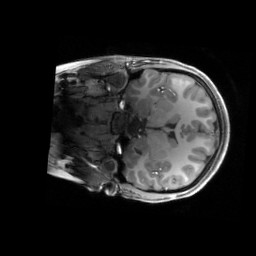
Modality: T1w
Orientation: coronal